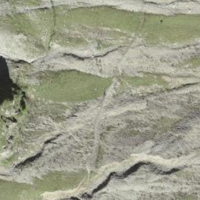
EUNIS habitat code: 23
Species observed at this site:
Euphorbia cyparissias